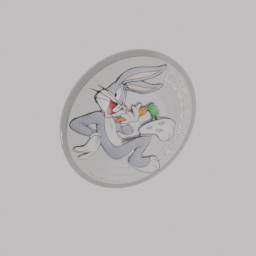
Label: tools